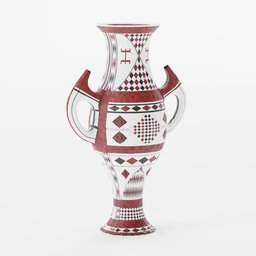
Label: decoration